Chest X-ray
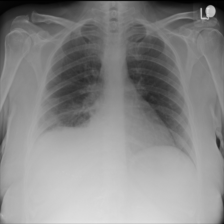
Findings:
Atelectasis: negative
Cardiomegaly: negative
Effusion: negative
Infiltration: negative
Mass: negative
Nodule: negative
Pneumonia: negative
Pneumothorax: negative
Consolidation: negative
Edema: negative
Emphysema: negative
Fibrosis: negative
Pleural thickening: negative
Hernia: negative